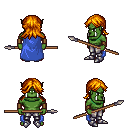
a pixel art fantasy rpg character, male body template, orc, green skin, blue cape, metal pants, dark blonde loose hair, leather bracers, metal boots, spear, four views (front, back, left, right), 2x2 character sprite sheet, small pixel art, hard edges, no anti-aliasing